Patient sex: M
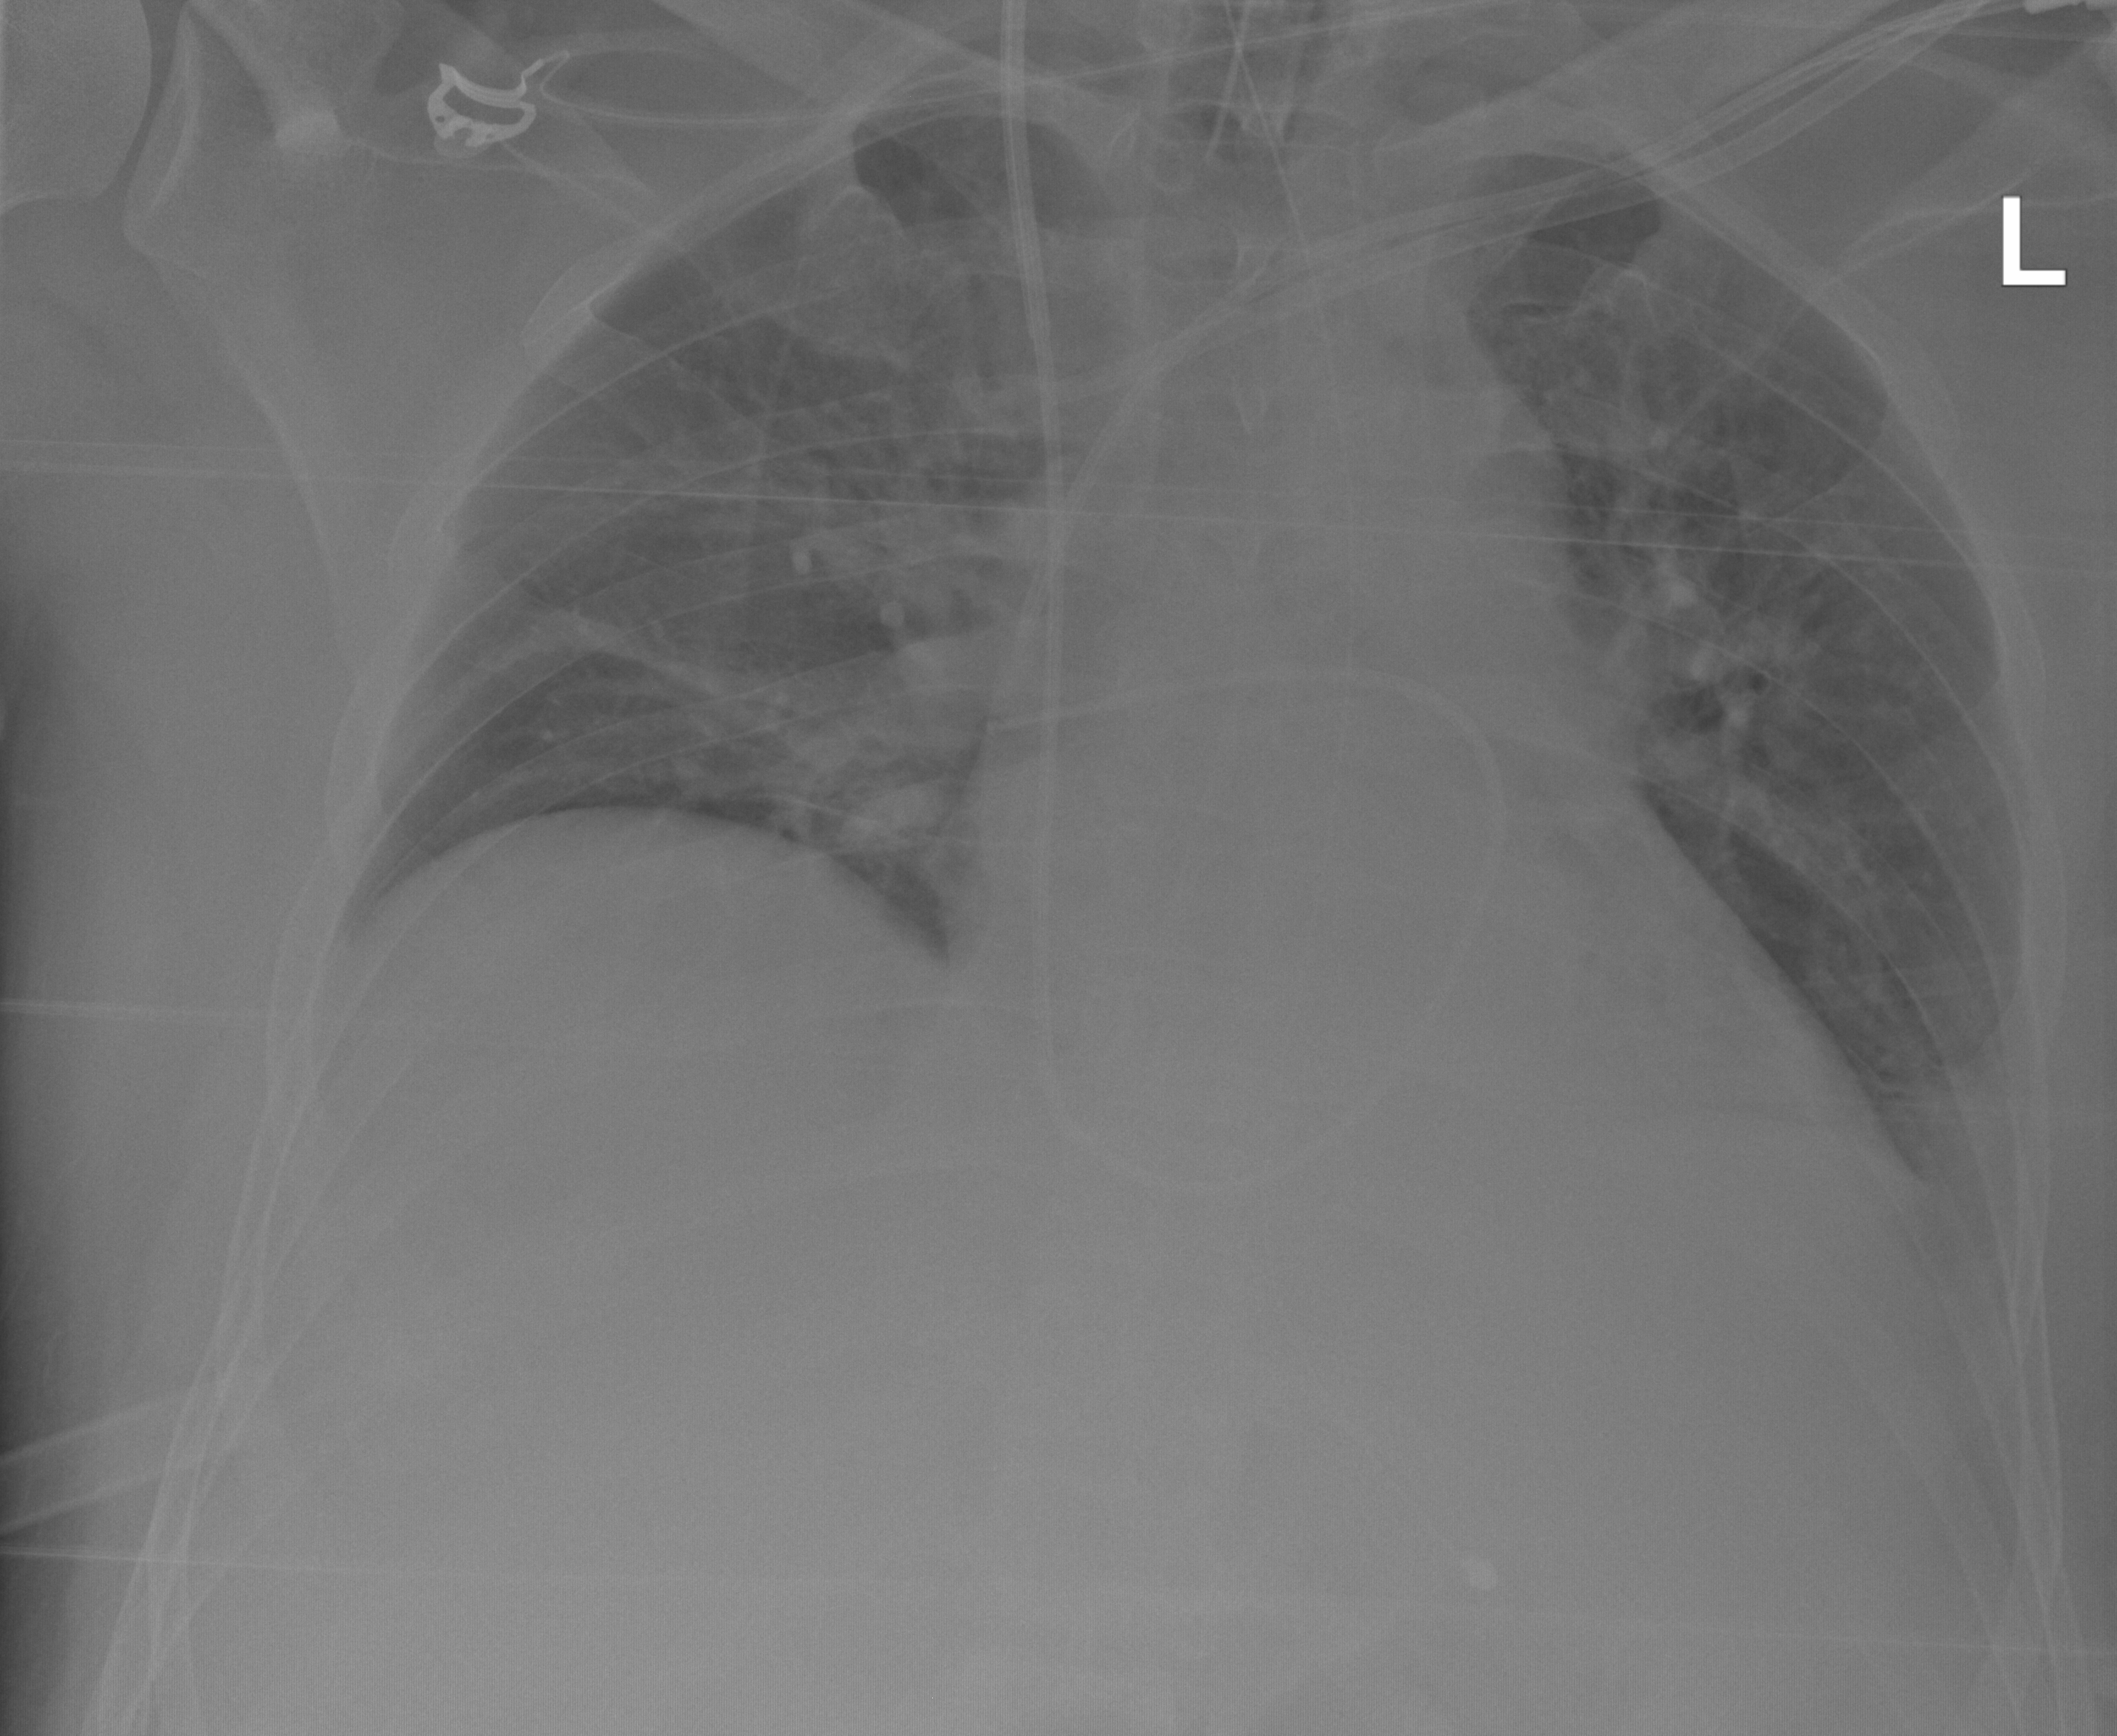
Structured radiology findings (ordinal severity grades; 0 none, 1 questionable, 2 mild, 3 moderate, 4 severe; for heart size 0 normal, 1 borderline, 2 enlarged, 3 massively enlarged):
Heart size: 2
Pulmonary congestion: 3
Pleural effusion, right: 0
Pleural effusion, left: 2
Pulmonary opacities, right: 1
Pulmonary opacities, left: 1
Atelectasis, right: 2
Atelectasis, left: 2